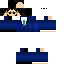
A male human skin with dark skin, wearing brown long hair dressed in a blue suit and blue pants, featuring a closed mouth.